Question: ## I wrote this piece code:
'''
from Tkinter import *
import ttk
app = Tk()
app.title('Myapp')
app.geometry('200x150+50+50')
labelText =StringVar()
labelText.set('Insert the version you want to check')
label1 = Label(app, textvar=labelText, height=2)
label1.pack()
stringadacercare = StringVar(None)
lastringa = Entry(app, textvar=stringadacercare)
lastringa.pack(side='left',padx=5,pady=30)
progressbar = ttk.Progressbar(orient=HORIZONTAL, length=200, mode='determinate')
progressbar.pack(side="bottom")
progressbar.start()
app.mainloop()
'''
---
The result is this:

What I've been trying to do was the progress bar long as much as the main windows, however
it doesn't work with the textbox.
How can make it work? Is there another way to create a text box that is also easier to move?
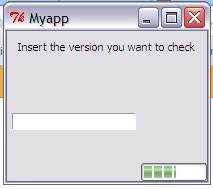
Answer: With 'pack' you can request that a widget expands in either axis. For example:
'''
progressbar.pack(side="bottom", fill="x")
'''